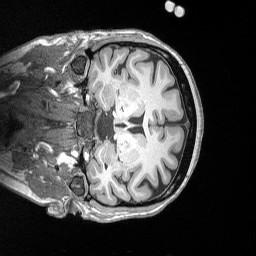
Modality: T1w
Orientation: coronal
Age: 38
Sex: female
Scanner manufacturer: siemens
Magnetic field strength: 3 T
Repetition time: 2.53 s
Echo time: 0.00164 s